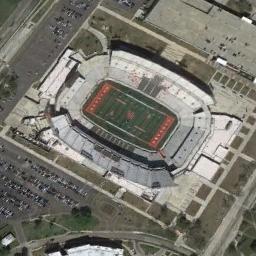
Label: stadium